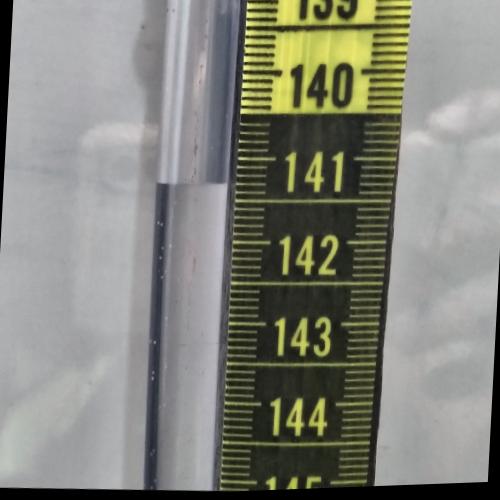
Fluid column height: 141.3 cm